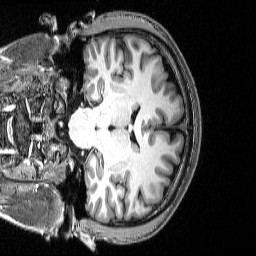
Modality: T1w
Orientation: coronal
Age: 23
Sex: male
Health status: healthy
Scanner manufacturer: siemens
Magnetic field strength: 3 T
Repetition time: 2.53 s
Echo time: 0.00339 s